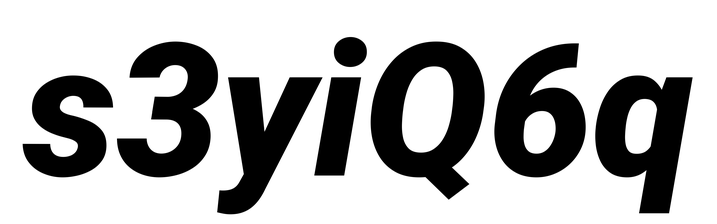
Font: Roboto-Italic_Black_Italic